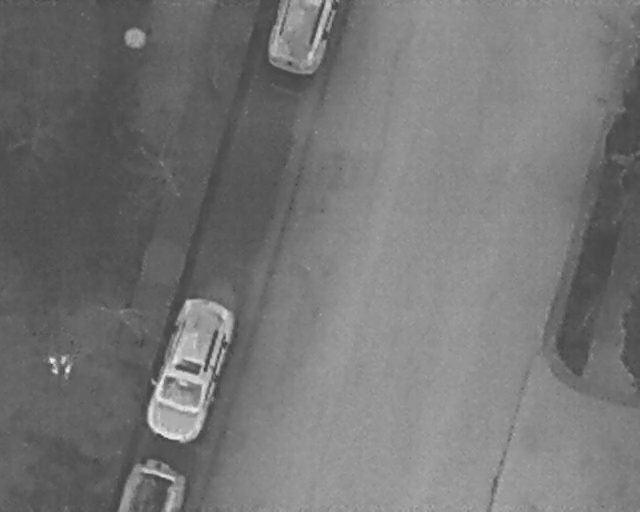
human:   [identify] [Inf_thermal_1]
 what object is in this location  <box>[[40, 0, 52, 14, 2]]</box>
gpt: <ref>1 large car at the top</ref>